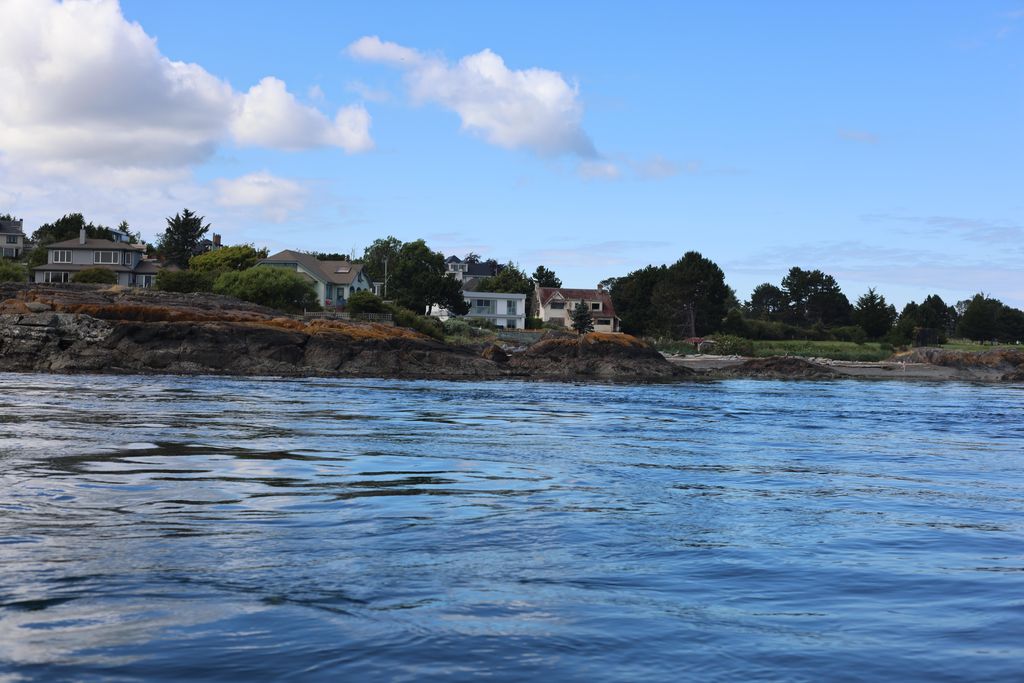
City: victoria